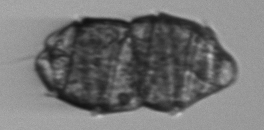
Label: Margalefidinium